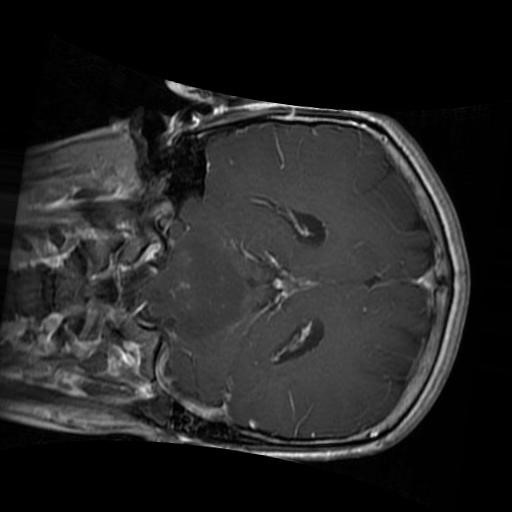
Label: brain_glioma